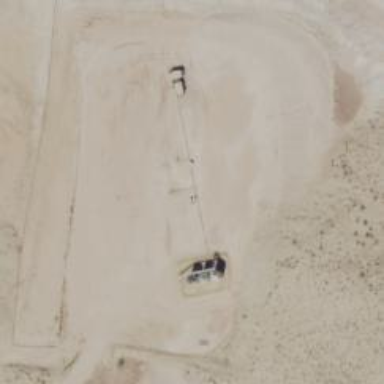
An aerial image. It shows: Petroleum well.